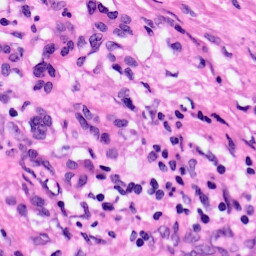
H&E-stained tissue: Pancreatic